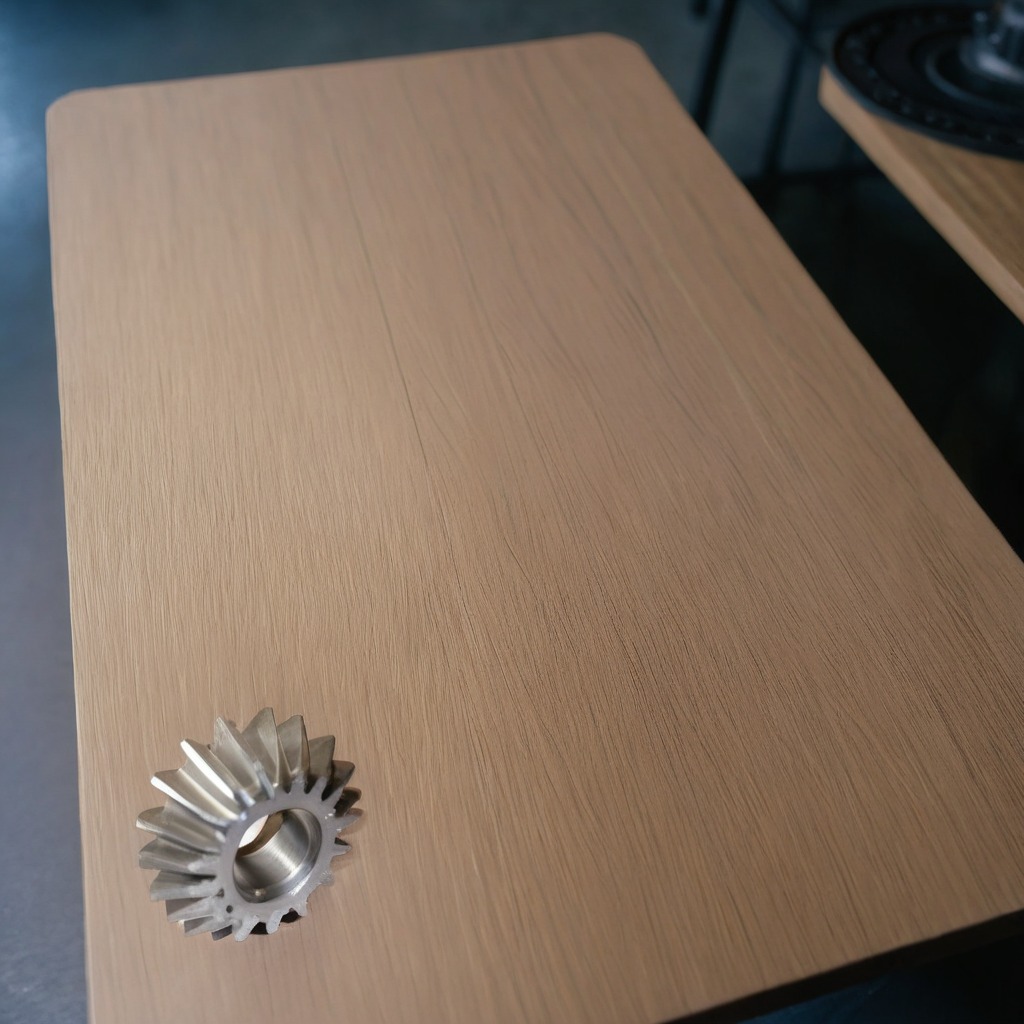
A steel gear with teeth is lying on a old table with faint burn marks in a small garage at twilight.